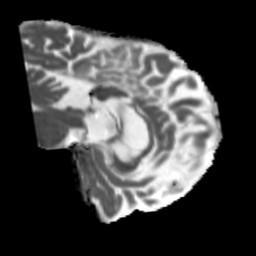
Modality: MD
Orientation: sagittal
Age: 58
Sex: male
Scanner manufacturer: siemens
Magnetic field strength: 3 T
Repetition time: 5.47 s
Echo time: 0.0854 s